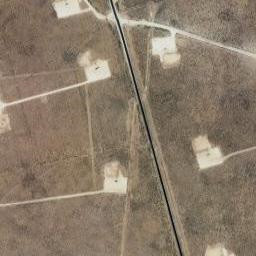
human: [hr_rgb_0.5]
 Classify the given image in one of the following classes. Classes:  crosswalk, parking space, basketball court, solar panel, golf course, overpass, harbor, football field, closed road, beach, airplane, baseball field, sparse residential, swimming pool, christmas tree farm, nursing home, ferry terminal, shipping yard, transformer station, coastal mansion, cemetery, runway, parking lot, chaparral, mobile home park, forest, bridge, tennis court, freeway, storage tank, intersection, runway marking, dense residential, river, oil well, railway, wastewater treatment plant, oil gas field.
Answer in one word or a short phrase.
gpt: oil gas field